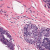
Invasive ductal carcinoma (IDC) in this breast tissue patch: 0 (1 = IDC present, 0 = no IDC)